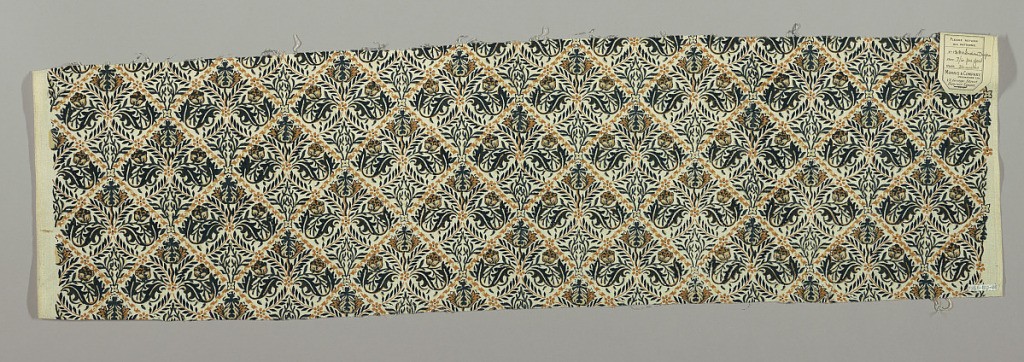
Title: Indian Diaper
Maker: Morris & Co., London, England
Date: designed 1876
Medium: cotton Technique: printed
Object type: Textile
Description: Medium-scale all-over symmetrical design of trellis framework in tans, each diamond containing a stylized flower and leaf pattern in tans and dark blue. Plain wide unprinted selvedge.